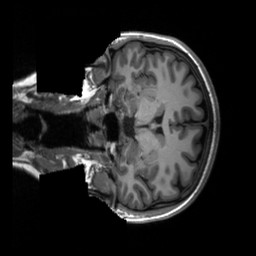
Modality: T1w
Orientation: coronal
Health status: healthy
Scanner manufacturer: siemens
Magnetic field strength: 3 T
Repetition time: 2.3 s
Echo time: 0.00207 s